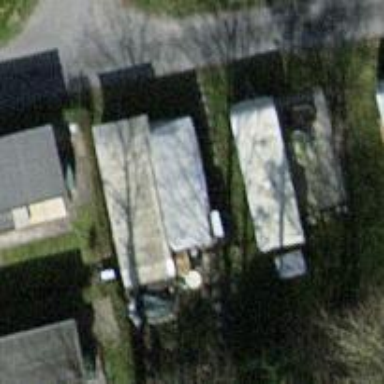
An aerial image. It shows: Camp pitch suitable for caravans.